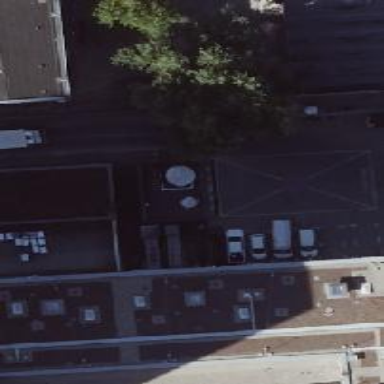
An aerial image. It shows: Storage tank with man-made structure.